Aerial crown-view tile of a tropical tree (Barro Colorado Island, Panama), acquired 20241112:
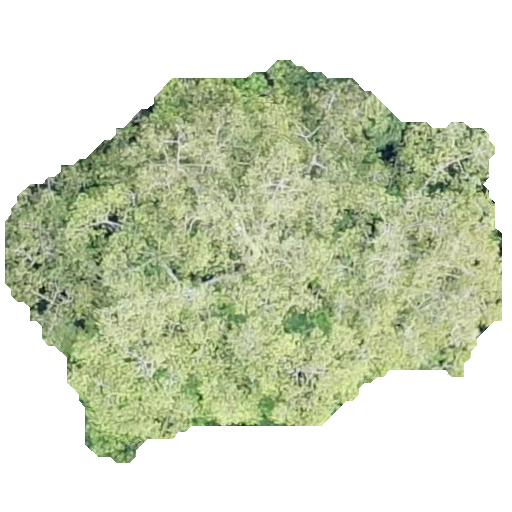
Species: Virola surinamensis
GBIF accepted scientific name: Virola surinamensis
Crown area: 215.173 m²